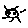
Label: sun